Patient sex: M
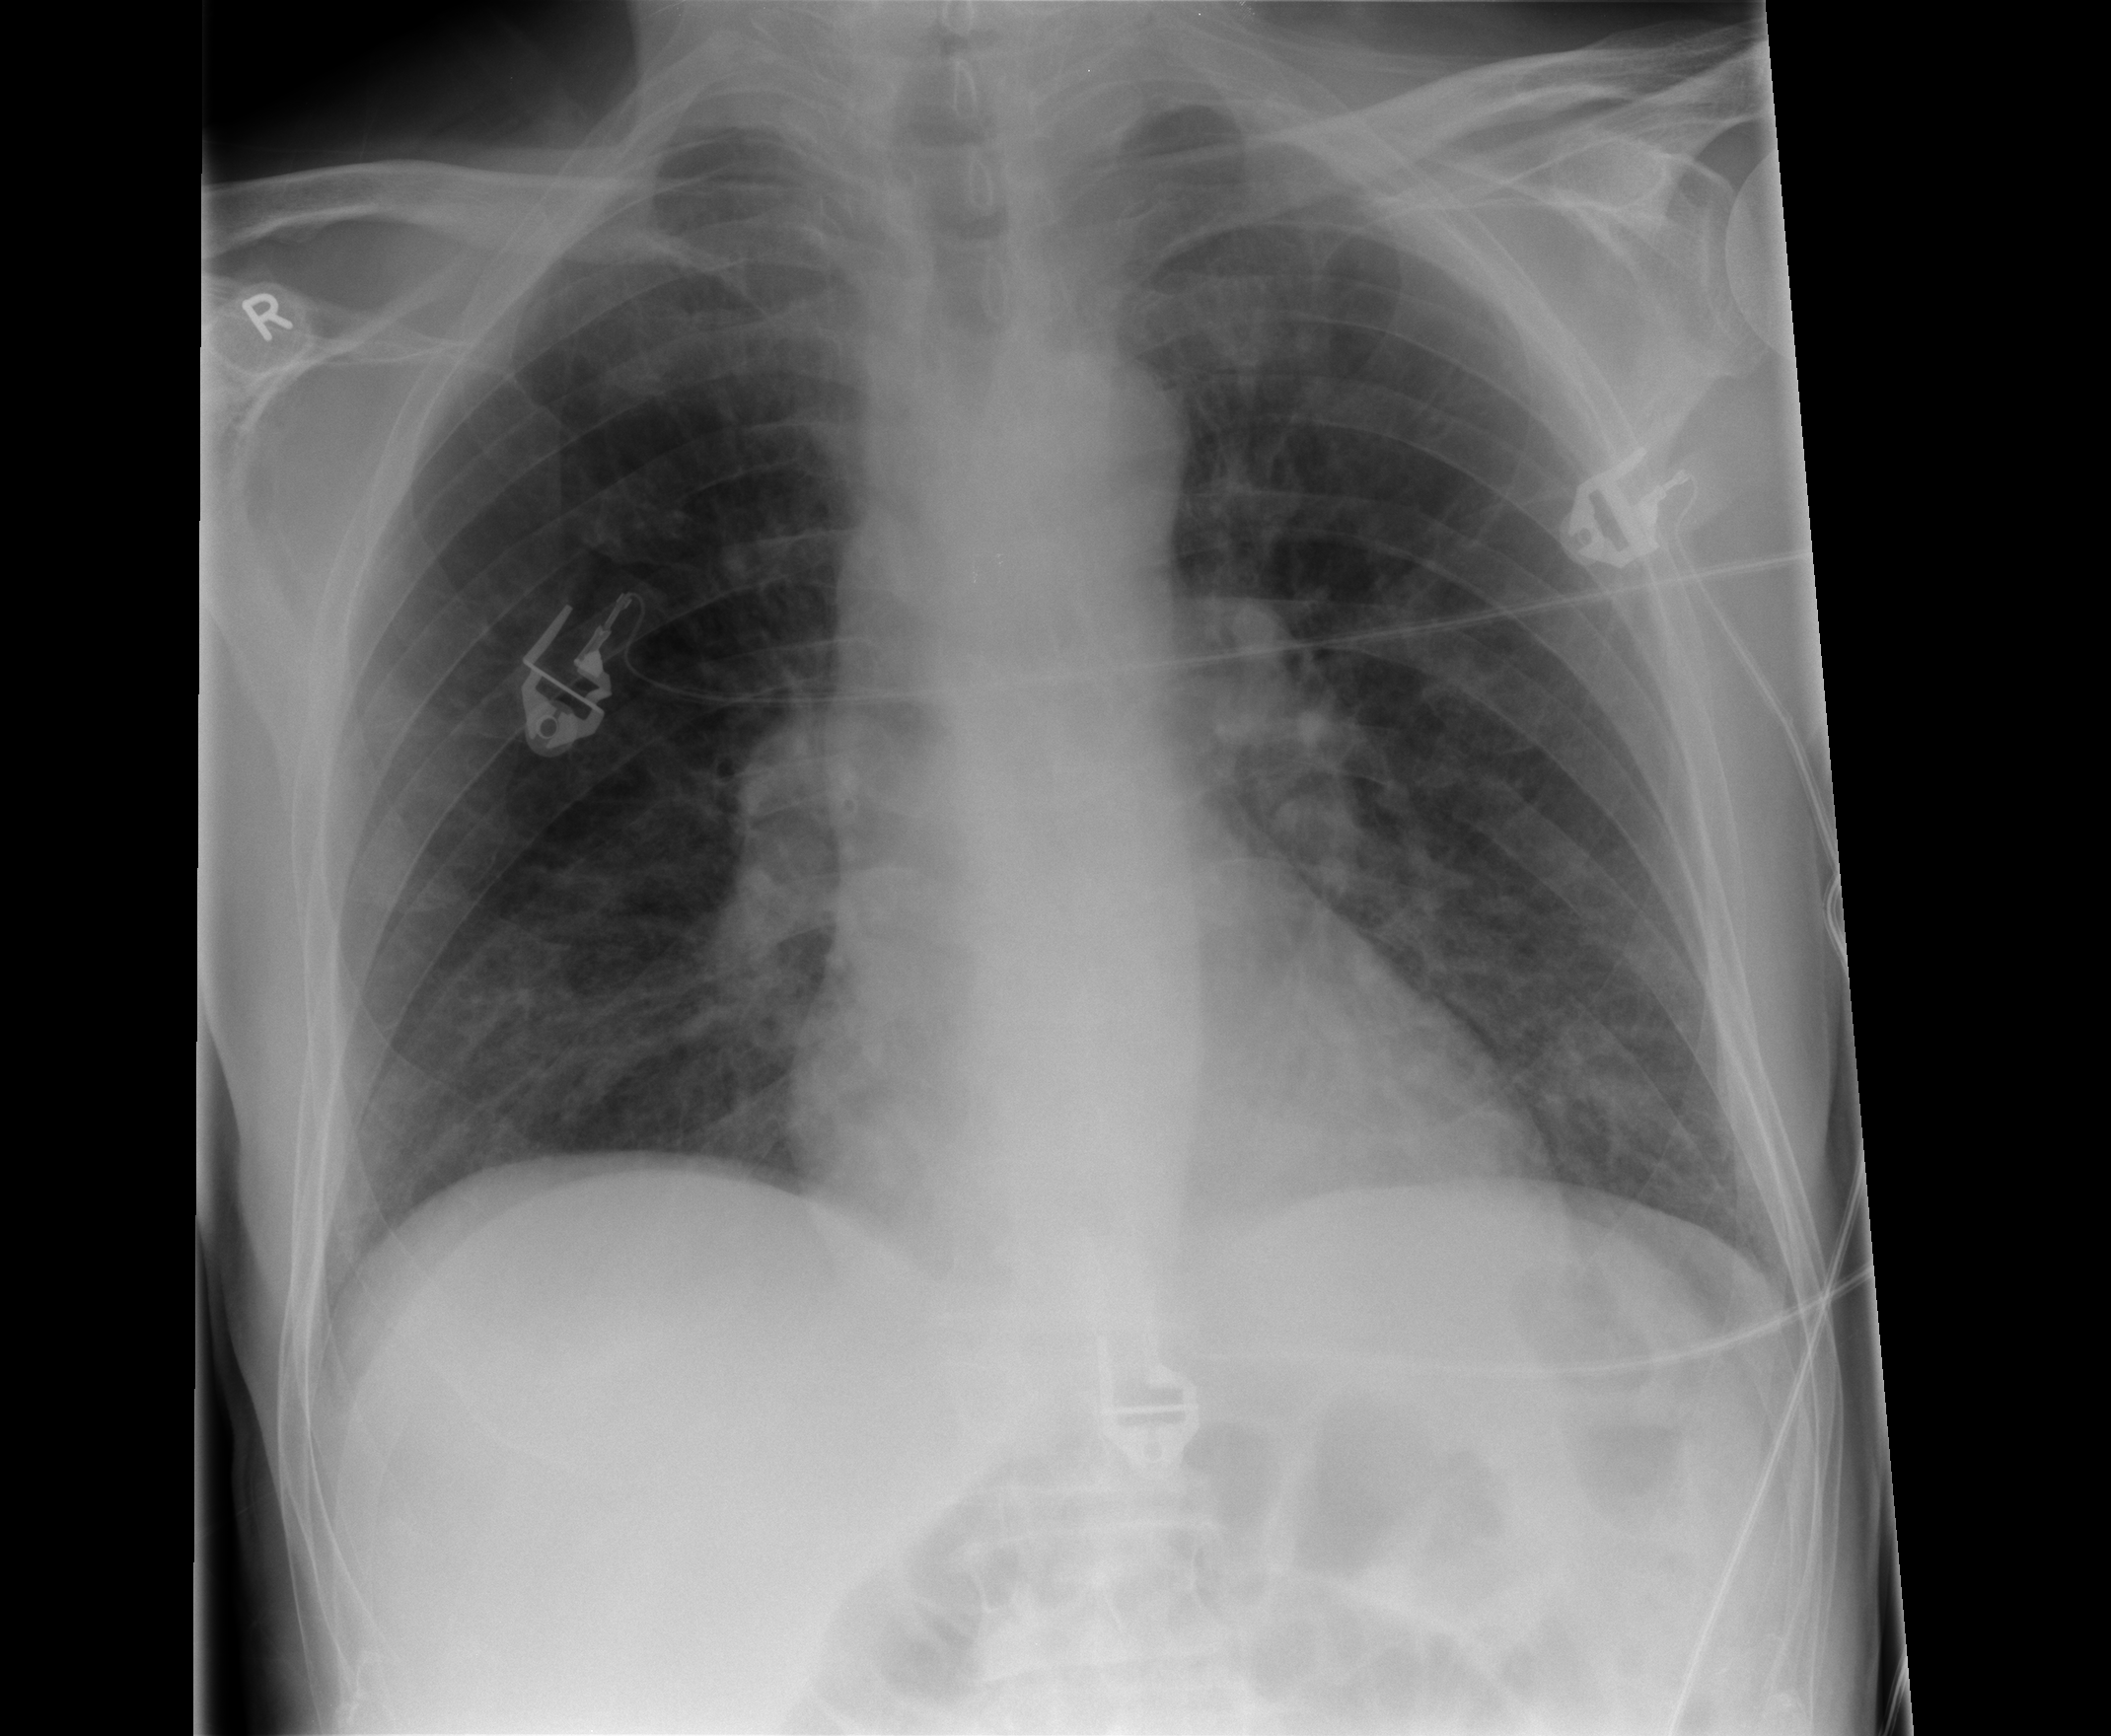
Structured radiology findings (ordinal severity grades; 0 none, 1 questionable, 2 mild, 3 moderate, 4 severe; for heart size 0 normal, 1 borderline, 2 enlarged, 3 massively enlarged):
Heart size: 0
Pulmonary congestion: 0
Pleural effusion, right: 0
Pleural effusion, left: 0
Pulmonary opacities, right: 0
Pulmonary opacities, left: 0
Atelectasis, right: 0
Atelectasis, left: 1